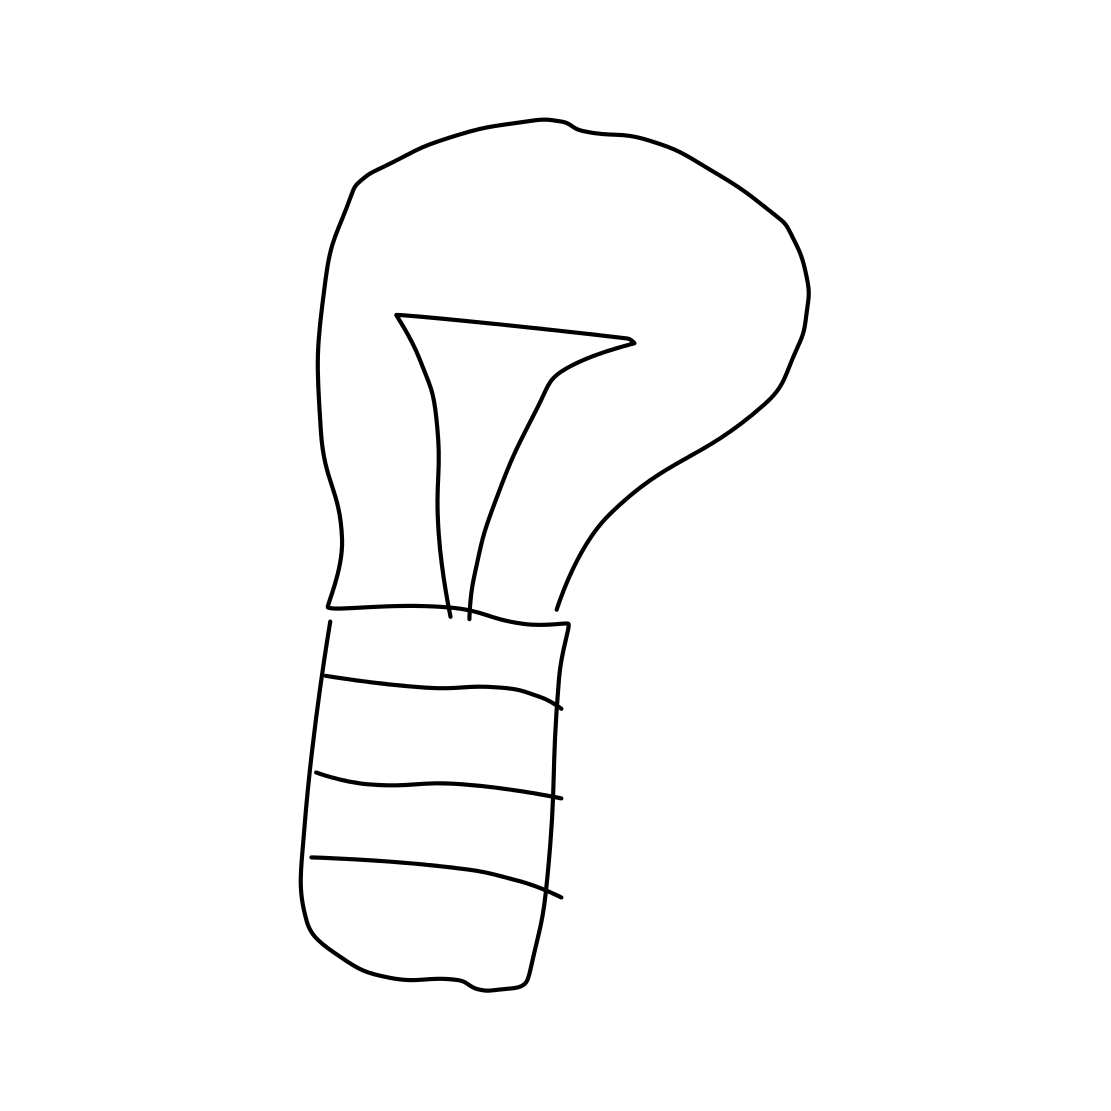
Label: lightbulb